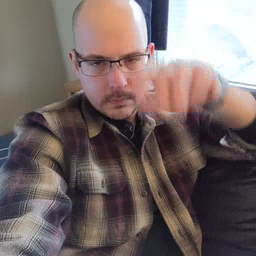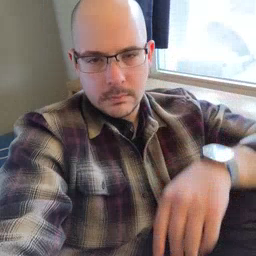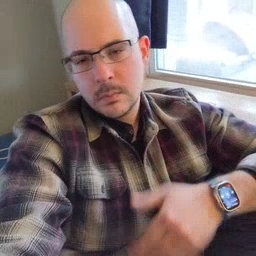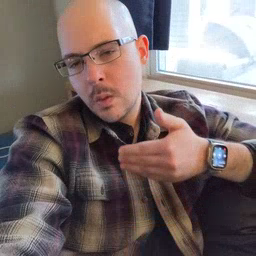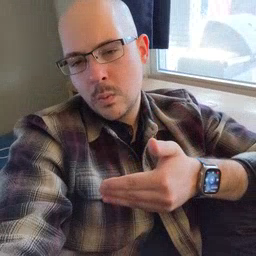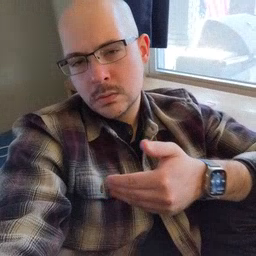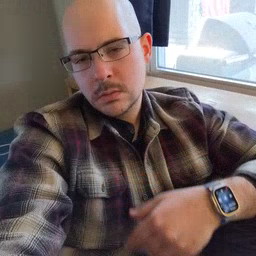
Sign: close